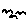
Label: bird